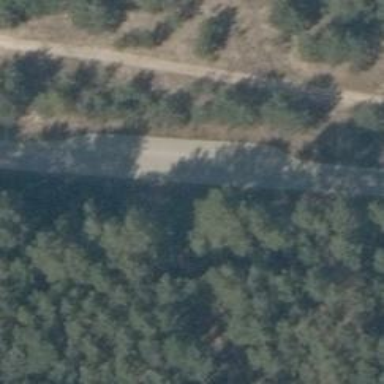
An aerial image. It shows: Passing place on the road.